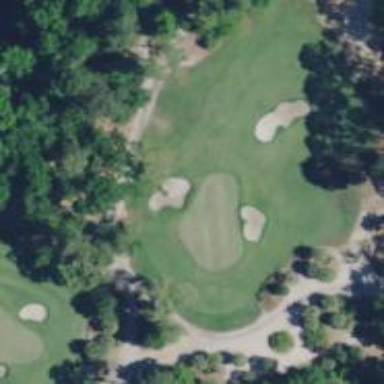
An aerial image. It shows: Golf hole.